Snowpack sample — Snodgrass Mountain, Crested Butte, Colorado (2/4/25, 12:06 PM MST)
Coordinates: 38.923, -106.968
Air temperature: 35 °F
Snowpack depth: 80 cm
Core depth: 70 cm
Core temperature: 32 °F
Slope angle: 14°, slope face: 78°
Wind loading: low
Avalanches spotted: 0
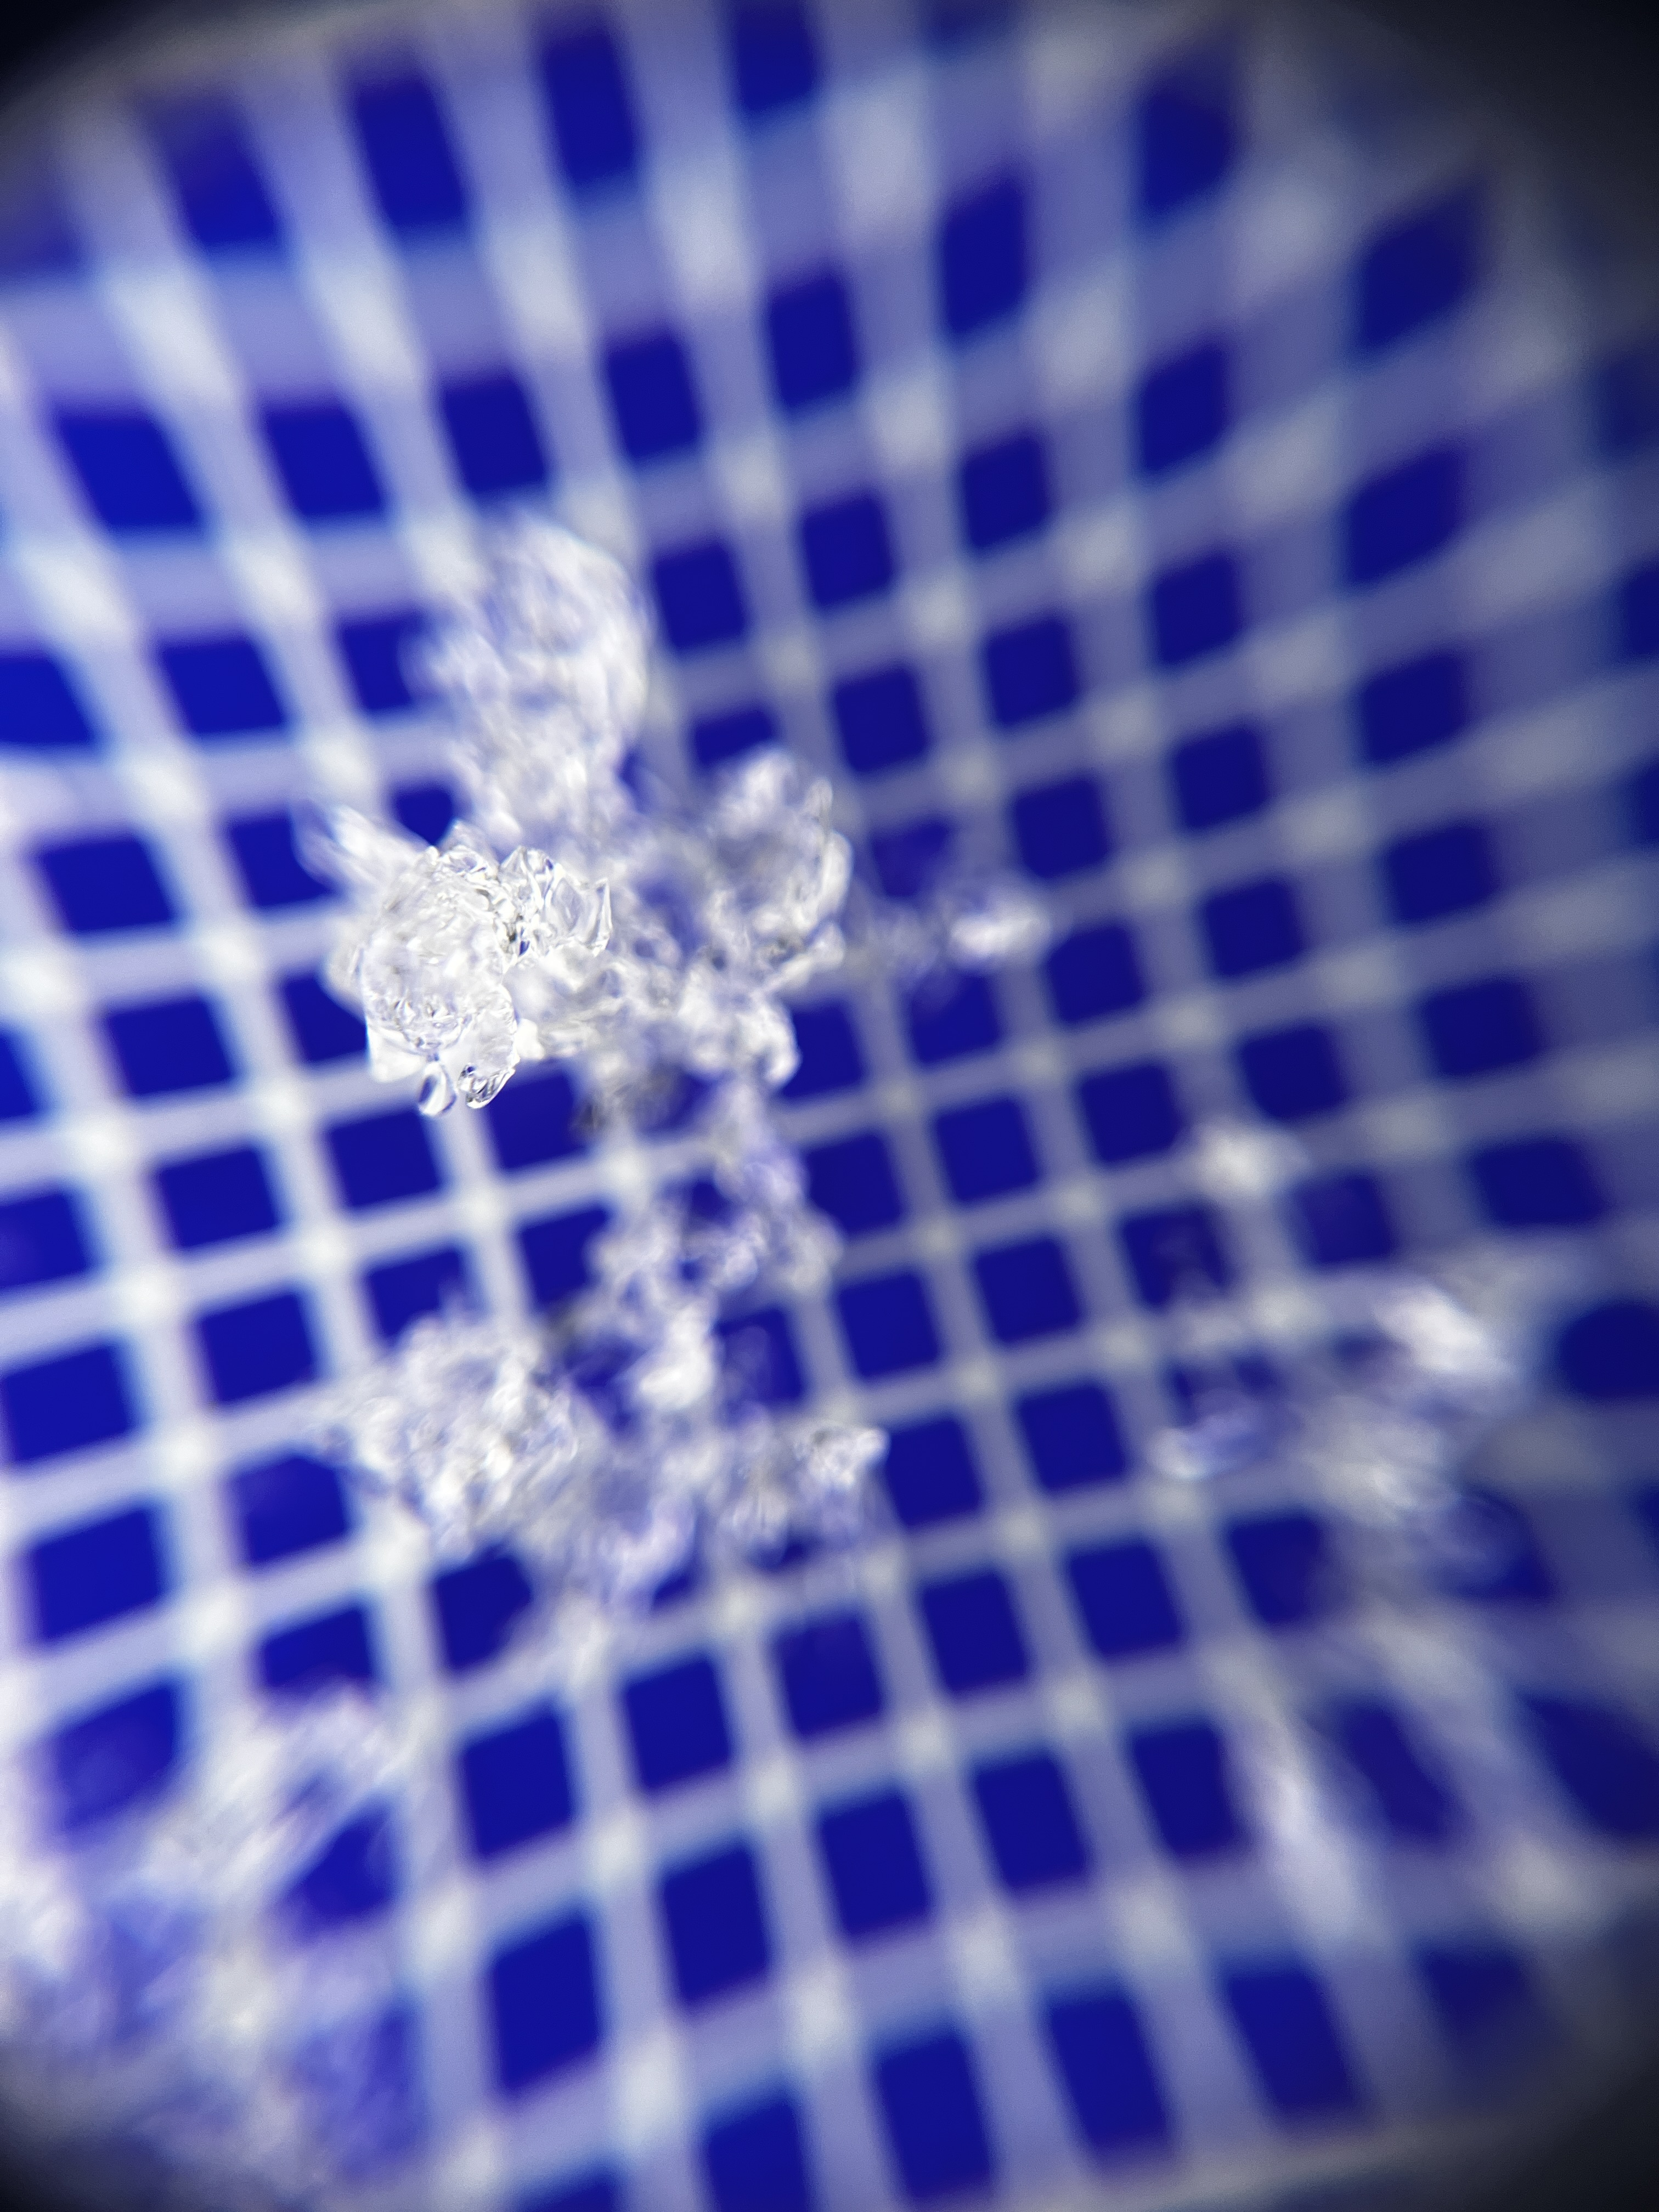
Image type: magnified_profile
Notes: No avalanches nearby, unusually warm weather for the last month reported by residents, Collected 25 yards from treeline